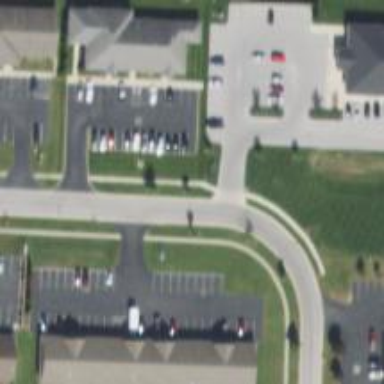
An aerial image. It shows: There is asphalt footway with crossing.